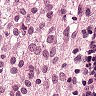
Metastatic tissue present: no